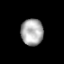
Tissue: lung
Cell type: Epithelial cells
Senescence score: 0.2431
Nuclear area (px): 581
Mean DAPI intensity: 171.725